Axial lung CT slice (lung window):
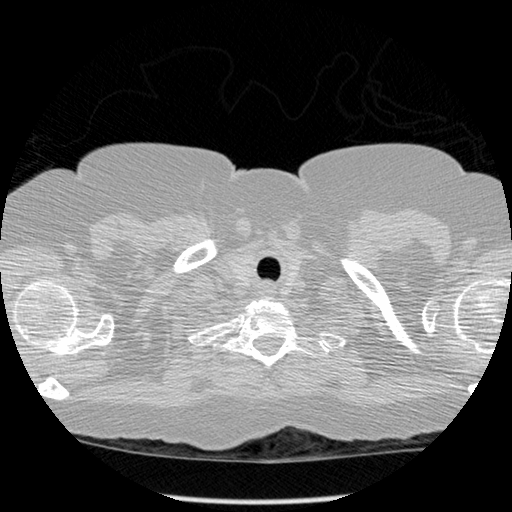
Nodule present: no